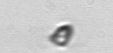
Label: Pyramimonas